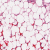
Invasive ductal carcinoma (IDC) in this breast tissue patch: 0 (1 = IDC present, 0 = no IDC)